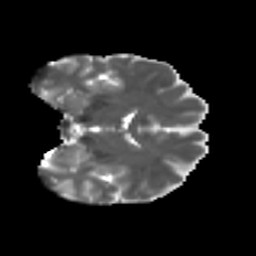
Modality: T2w
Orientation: coronal
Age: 38
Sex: male
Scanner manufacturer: ge
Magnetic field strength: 3 T
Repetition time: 7.8 s
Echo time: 0.0607 s